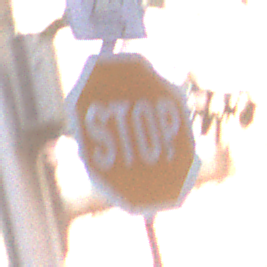
Verkehrszeichen: Stop
Zusatzzeichen oben: RichtungsangabeDurchPfeile9
Umgebung: Outdoor, Urban
Tageszeit: MorningAfternoon
Wetter: PartlyCloudy
Licht: Natural
Jahreszeit: NotSpecified
Kontrast: MediumContrast